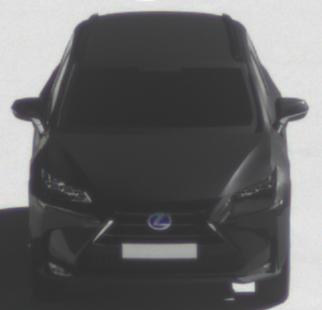
Make: Lexus
Model: NX 300h
Detailed model: NX (AZ1)
Model produced from: 2017/11
Model produced until: 2018/08
Doors: 5
Color: black
Road condition: dry road
Daytime: morning or afternoon
Contrast: high contrast